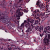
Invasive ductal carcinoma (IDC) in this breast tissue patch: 1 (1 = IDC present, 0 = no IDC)